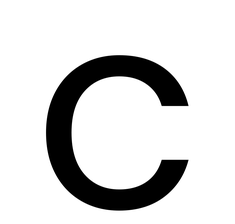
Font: Poppins-Regular